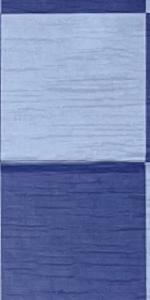
Label: Empty